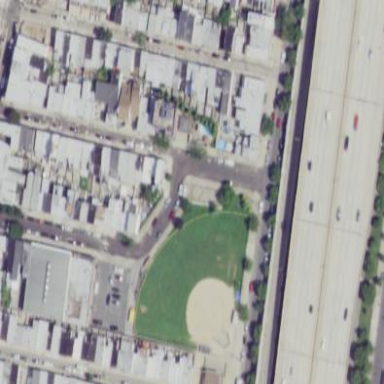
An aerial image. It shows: Baseball pitch for leisure and sports activities.